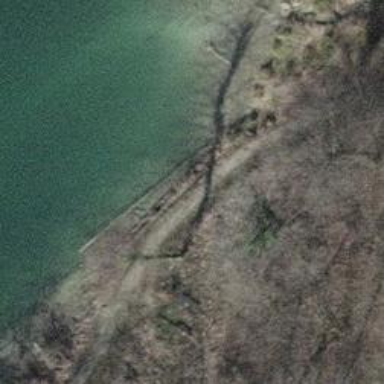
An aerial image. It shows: Bench.